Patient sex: M
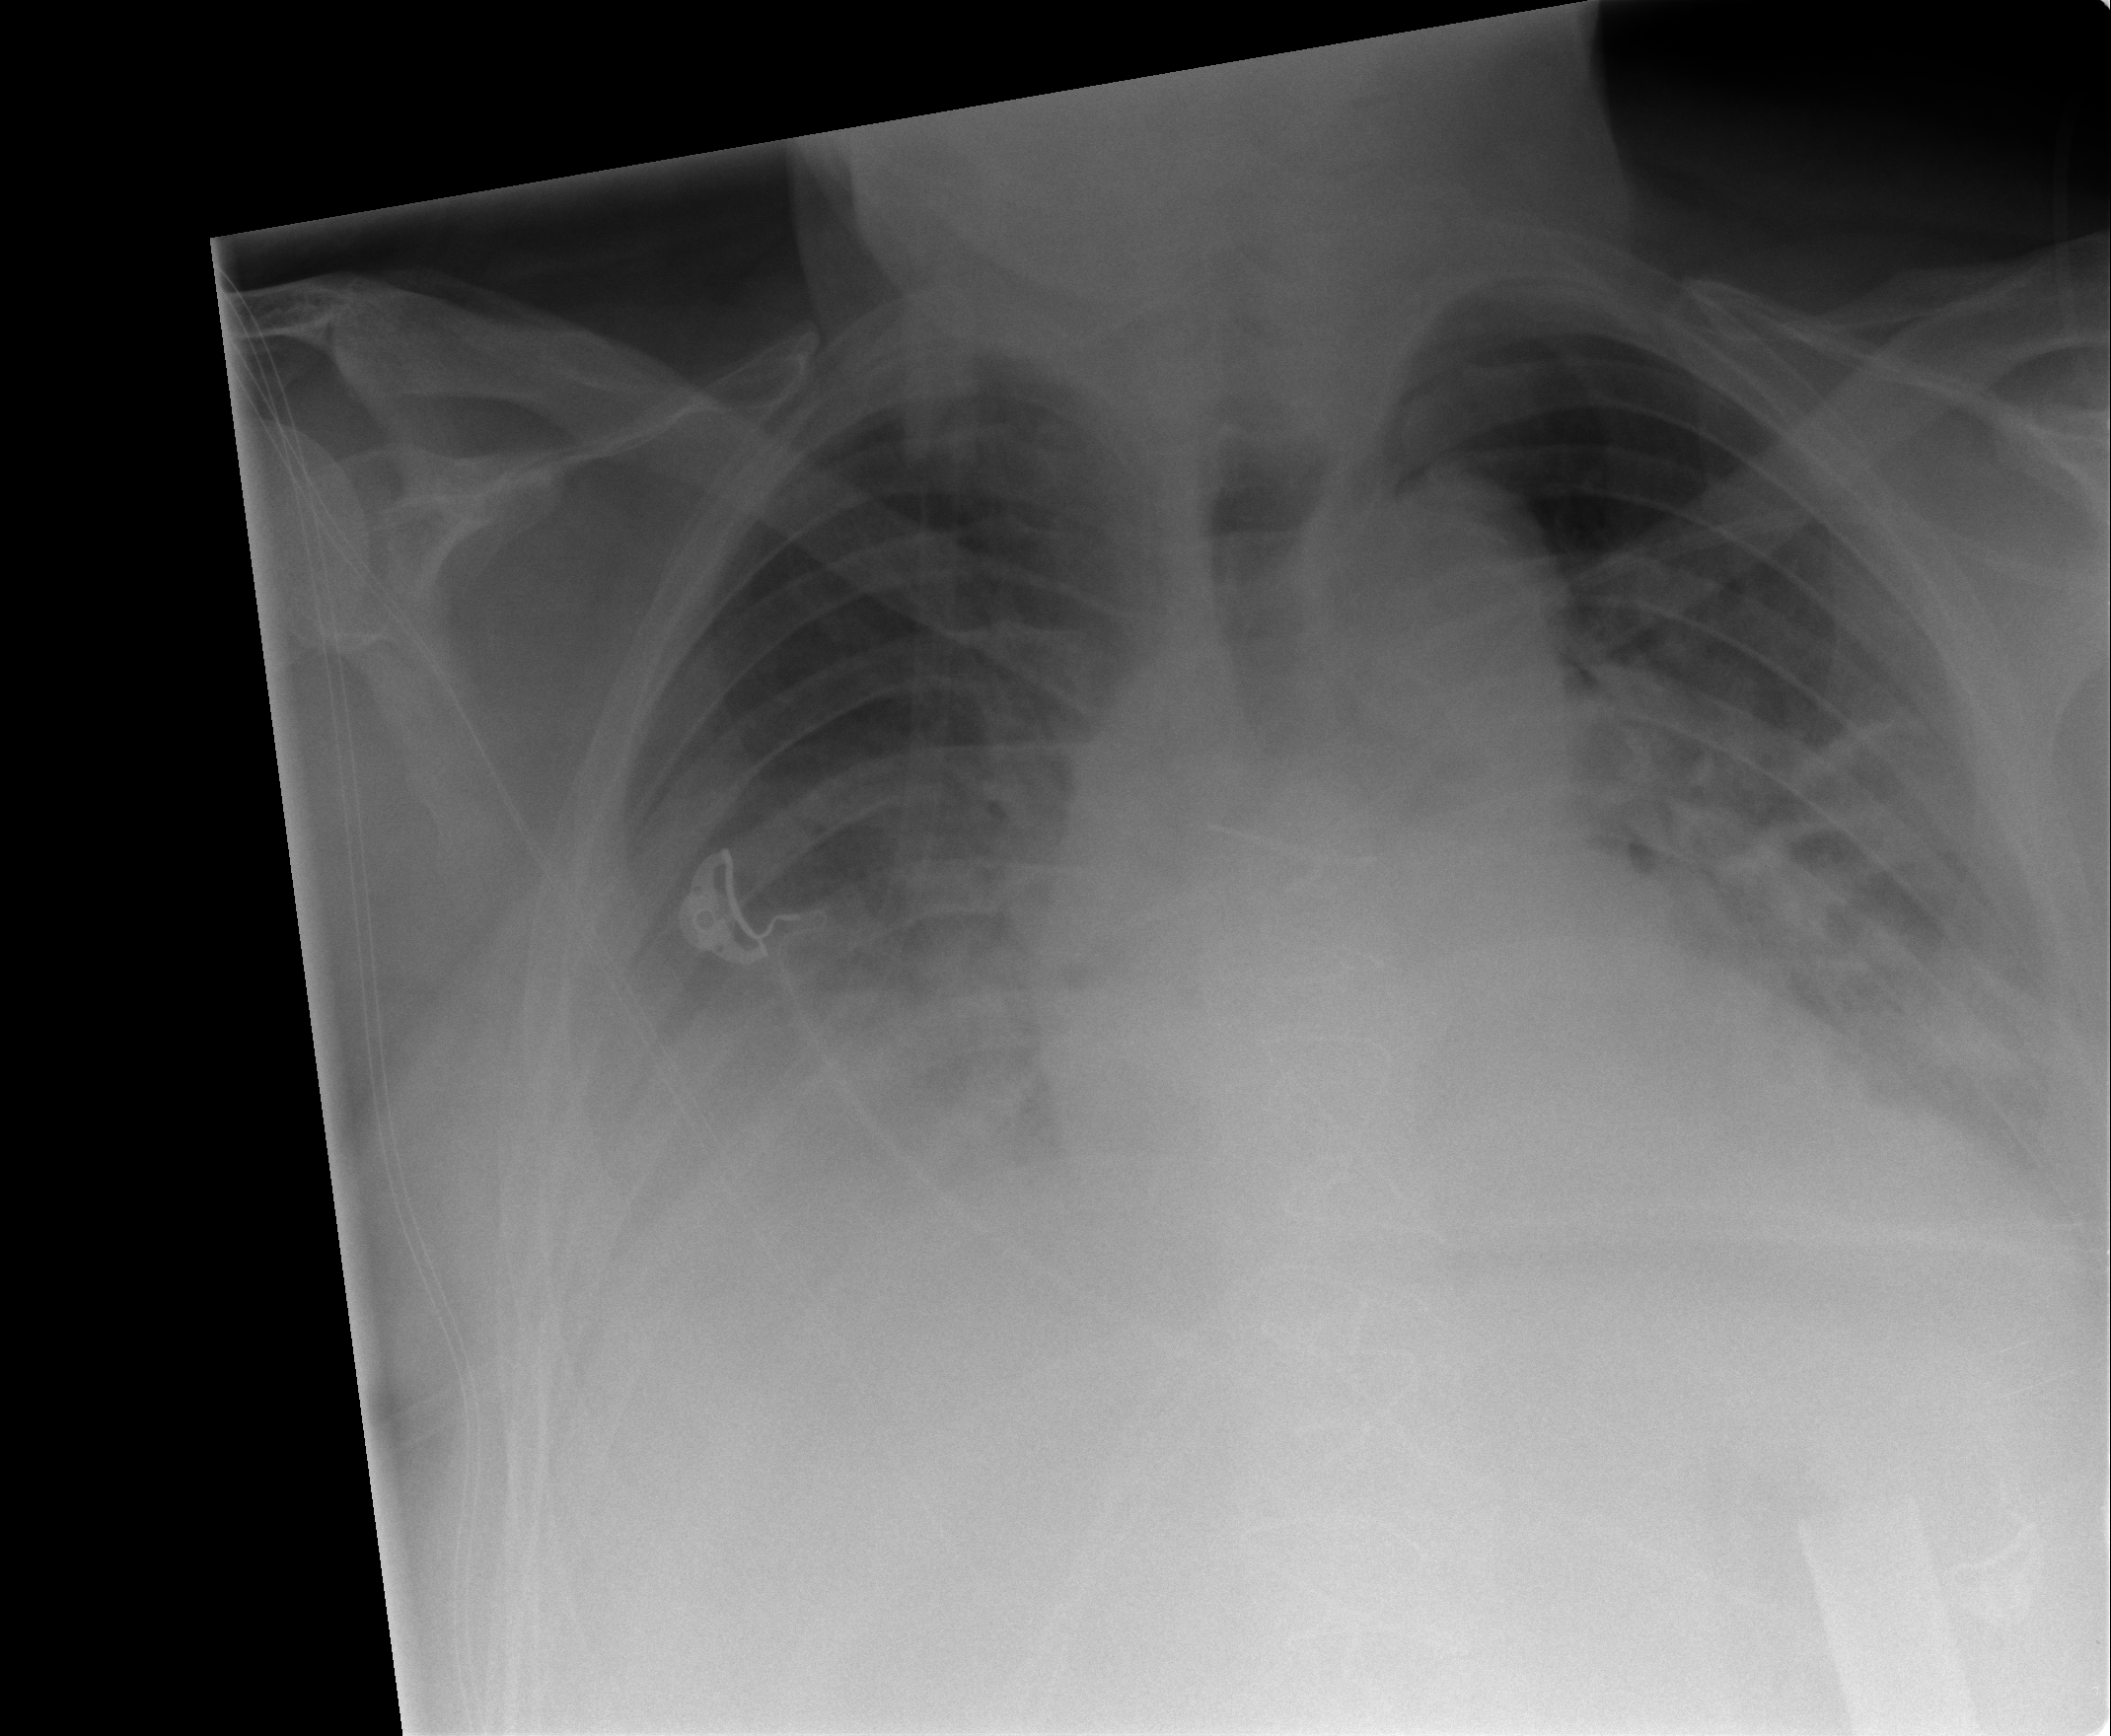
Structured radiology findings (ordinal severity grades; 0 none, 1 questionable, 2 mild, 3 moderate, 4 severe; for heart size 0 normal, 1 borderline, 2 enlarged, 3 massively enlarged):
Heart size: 2
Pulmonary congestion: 2
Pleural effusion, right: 3
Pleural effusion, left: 2
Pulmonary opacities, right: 0
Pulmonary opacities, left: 0
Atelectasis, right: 2
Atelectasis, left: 2